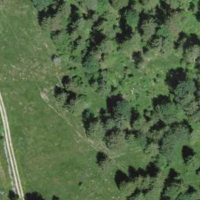
EUNIS habitat code: 44
Species observed at this site:
Populus tremula